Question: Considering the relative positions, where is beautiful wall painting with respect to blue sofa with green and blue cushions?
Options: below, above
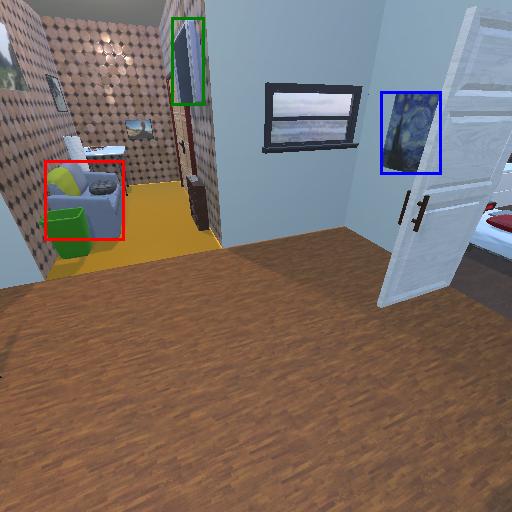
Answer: below